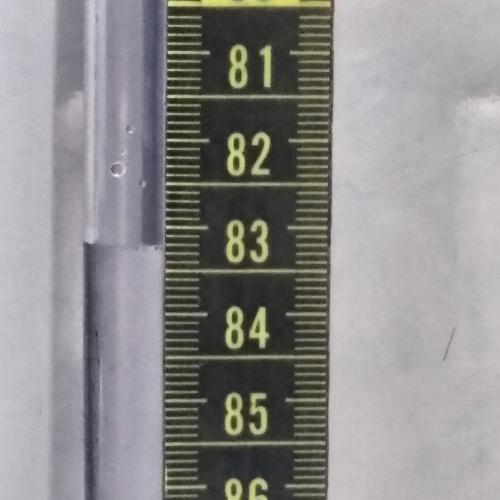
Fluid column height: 83.2 cm